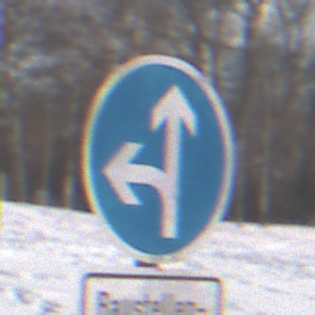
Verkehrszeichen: VorgeschriebeneFahrtrichtungGeradeausOderLinks
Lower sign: SonstigeFahrzeugePersonengruppenFrei1
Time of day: MorningAfternoon
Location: Outdoor (Nature)
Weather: PartlyCloudy
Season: Winter
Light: Natural